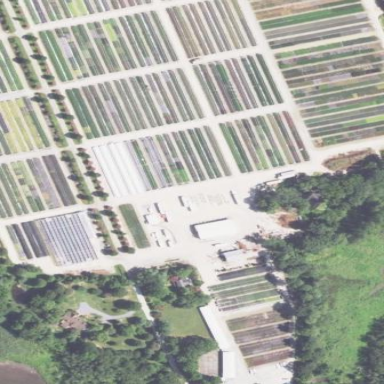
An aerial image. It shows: Greenhouse used for horticulture.